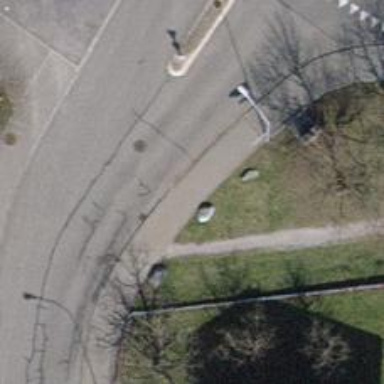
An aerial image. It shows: Sidewalk.